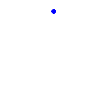
Particle: pion